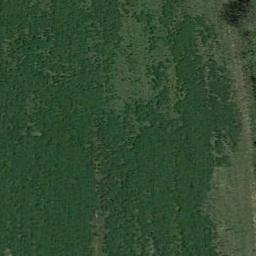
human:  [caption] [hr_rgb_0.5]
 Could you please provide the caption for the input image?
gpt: There is no grass in some parts of the meadow .

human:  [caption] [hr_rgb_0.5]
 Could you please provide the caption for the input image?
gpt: The entire image is dominated by grass .

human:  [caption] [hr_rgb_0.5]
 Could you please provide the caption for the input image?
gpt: A large dark green and light green mixed grass .

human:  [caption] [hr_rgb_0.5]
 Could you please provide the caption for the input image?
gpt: This meadow has different sparsity in different places .

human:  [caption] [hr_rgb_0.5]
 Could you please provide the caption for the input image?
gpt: A dense meadow with many green grass .